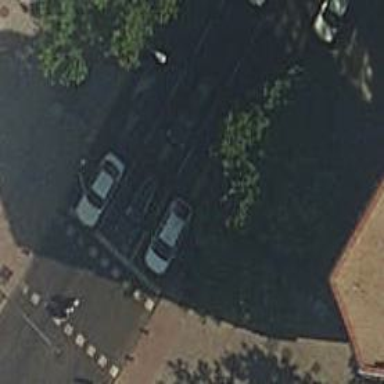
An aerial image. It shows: Motorcycle parking facility.